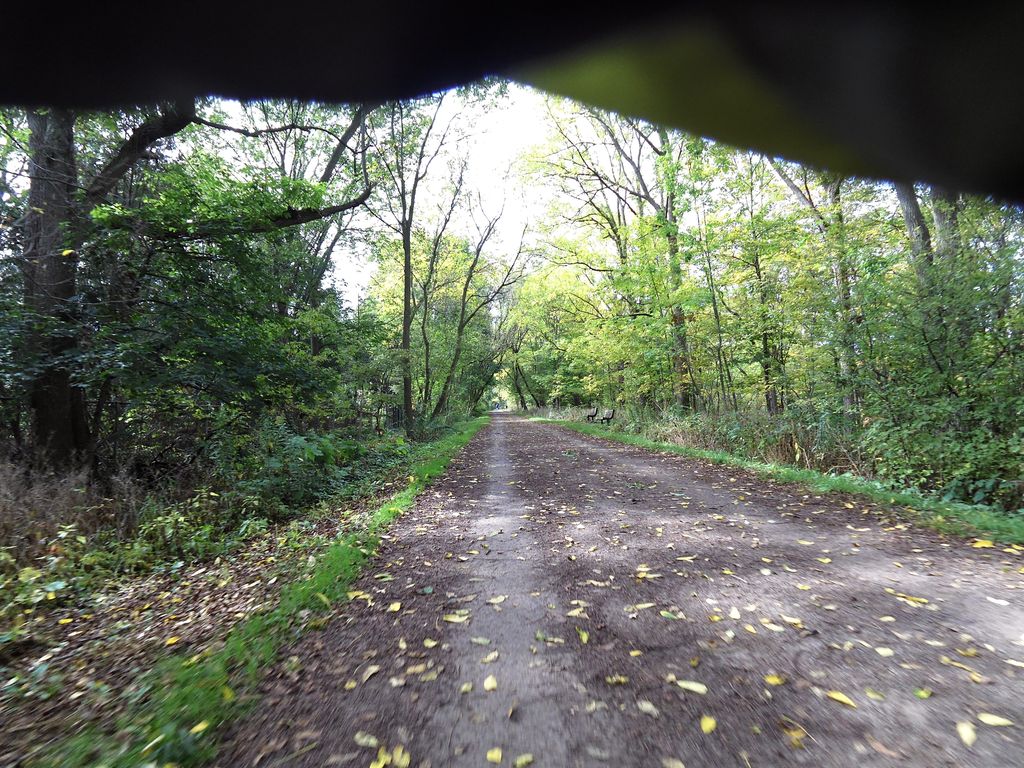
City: hamilton